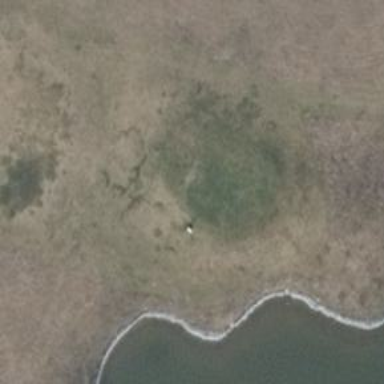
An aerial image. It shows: Golf tee.